Field crop: maize
Growth stage: 2
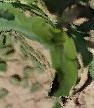
Species: maize